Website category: phone
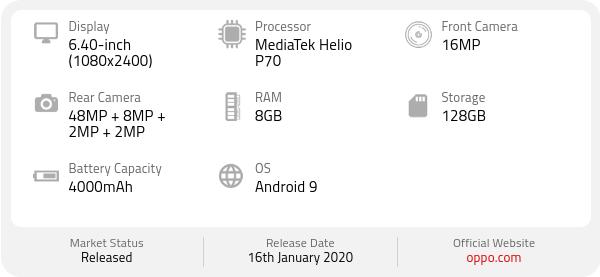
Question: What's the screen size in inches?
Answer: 6.40-inch

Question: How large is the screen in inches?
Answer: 6.40-inch

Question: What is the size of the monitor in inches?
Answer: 6.40-inch

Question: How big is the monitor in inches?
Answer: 6.40-inch

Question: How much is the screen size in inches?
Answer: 6.40-inch

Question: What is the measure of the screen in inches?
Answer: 6.40-inch

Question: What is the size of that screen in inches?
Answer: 6.40-inch

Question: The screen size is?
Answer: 6.40-inch

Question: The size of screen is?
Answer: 6.40-inch

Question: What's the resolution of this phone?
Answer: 1080x2400

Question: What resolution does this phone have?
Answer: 1080x2400

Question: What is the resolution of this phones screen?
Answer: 1080x2400

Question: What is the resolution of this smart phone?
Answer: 1080x2400

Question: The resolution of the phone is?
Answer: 1080x2400

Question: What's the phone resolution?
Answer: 1080x2400

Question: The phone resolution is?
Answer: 1080x2400

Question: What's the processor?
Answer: MediaTek Helio P70

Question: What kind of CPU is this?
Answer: MediaTek Helio P70

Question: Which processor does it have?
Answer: MediaTek Helio P70

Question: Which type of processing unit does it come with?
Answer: MediaTek Helio P70

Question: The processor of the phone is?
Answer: MediaTek Helio P70

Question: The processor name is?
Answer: MediaTek Helio P70

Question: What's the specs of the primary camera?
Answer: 48MP + 8MP + 2MP + 2MP

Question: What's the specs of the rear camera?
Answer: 48MP + 8MP + 2MP + 2MP

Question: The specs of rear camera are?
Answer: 48MP + 8MP + 2MP + 2MP

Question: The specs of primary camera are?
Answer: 48MP + 8MP + 2MP + 2MP

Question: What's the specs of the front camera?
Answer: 16MP

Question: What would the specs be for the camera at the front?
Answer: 16MP

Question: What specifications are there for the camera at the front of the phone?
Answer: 16MP

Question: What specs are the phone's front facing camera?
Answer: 16MP

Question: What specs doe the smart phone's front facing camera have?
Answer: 16MP

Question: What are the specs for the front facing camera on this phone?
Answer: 16MP

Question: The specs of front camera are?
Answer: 16MP

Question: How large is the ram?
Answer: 8GB

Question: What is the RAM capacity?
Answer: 8GB

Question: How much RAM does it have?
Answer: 8GB

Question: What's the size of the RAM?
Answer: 8GB

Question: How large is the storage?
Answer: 128GB

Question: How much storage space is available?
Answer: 128GB

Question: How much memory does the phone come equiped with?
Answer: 128GB

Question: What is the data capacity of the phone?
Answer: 128GB

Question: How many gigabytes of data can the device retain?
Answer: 128GB

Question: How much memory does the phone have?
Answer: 128GB

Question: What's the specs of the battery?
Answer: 4000mAh

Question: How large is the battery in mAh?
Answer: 4000mAh

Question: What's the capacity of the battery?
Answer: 4000mAh

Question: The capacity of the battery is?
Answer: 4000mAh

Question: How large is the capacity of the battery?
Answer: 4000mAh

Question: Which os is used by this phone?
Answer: Android 9

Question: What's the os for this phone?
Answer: Android 9

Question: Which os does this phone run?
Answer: Android 9

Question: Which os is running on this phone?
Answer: Android 9

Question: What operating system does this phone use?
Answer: Android 9

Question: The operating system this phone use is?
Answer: Android 9

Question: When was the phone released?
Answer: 16th January 2020

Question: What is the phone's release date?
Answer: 16th January 2020

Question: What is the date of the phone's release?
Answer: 16th January 2020

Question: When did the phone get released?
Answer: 16th January 2020

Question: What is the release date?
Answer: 16th January 2020

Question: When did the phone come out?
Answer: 16th January 2020

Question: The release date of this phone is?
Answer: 16th January 2020

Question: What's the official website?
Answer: oppo.com

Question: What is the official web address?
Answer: oppo.com

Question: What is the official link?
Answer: oppo.com